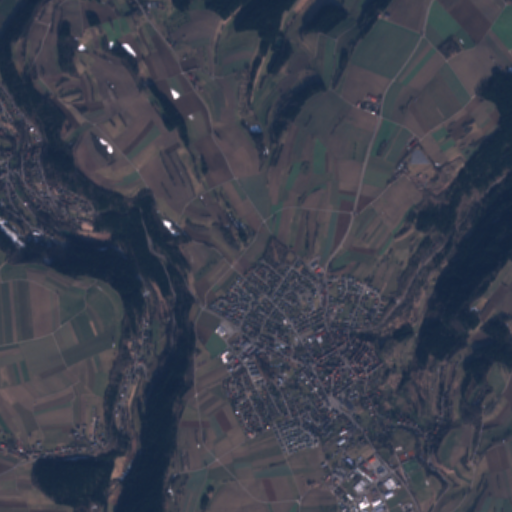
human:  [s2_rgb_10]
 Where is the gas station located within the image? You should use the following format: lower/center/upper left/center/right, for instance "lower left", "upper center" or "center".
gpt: The gas station is located in the lower right of the image.
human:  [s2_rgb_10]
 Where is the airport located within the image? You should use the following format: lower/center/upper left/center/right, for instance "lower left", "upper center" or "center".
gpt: There is no airport in the image.